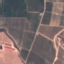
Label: PermanentCrop